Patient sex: F
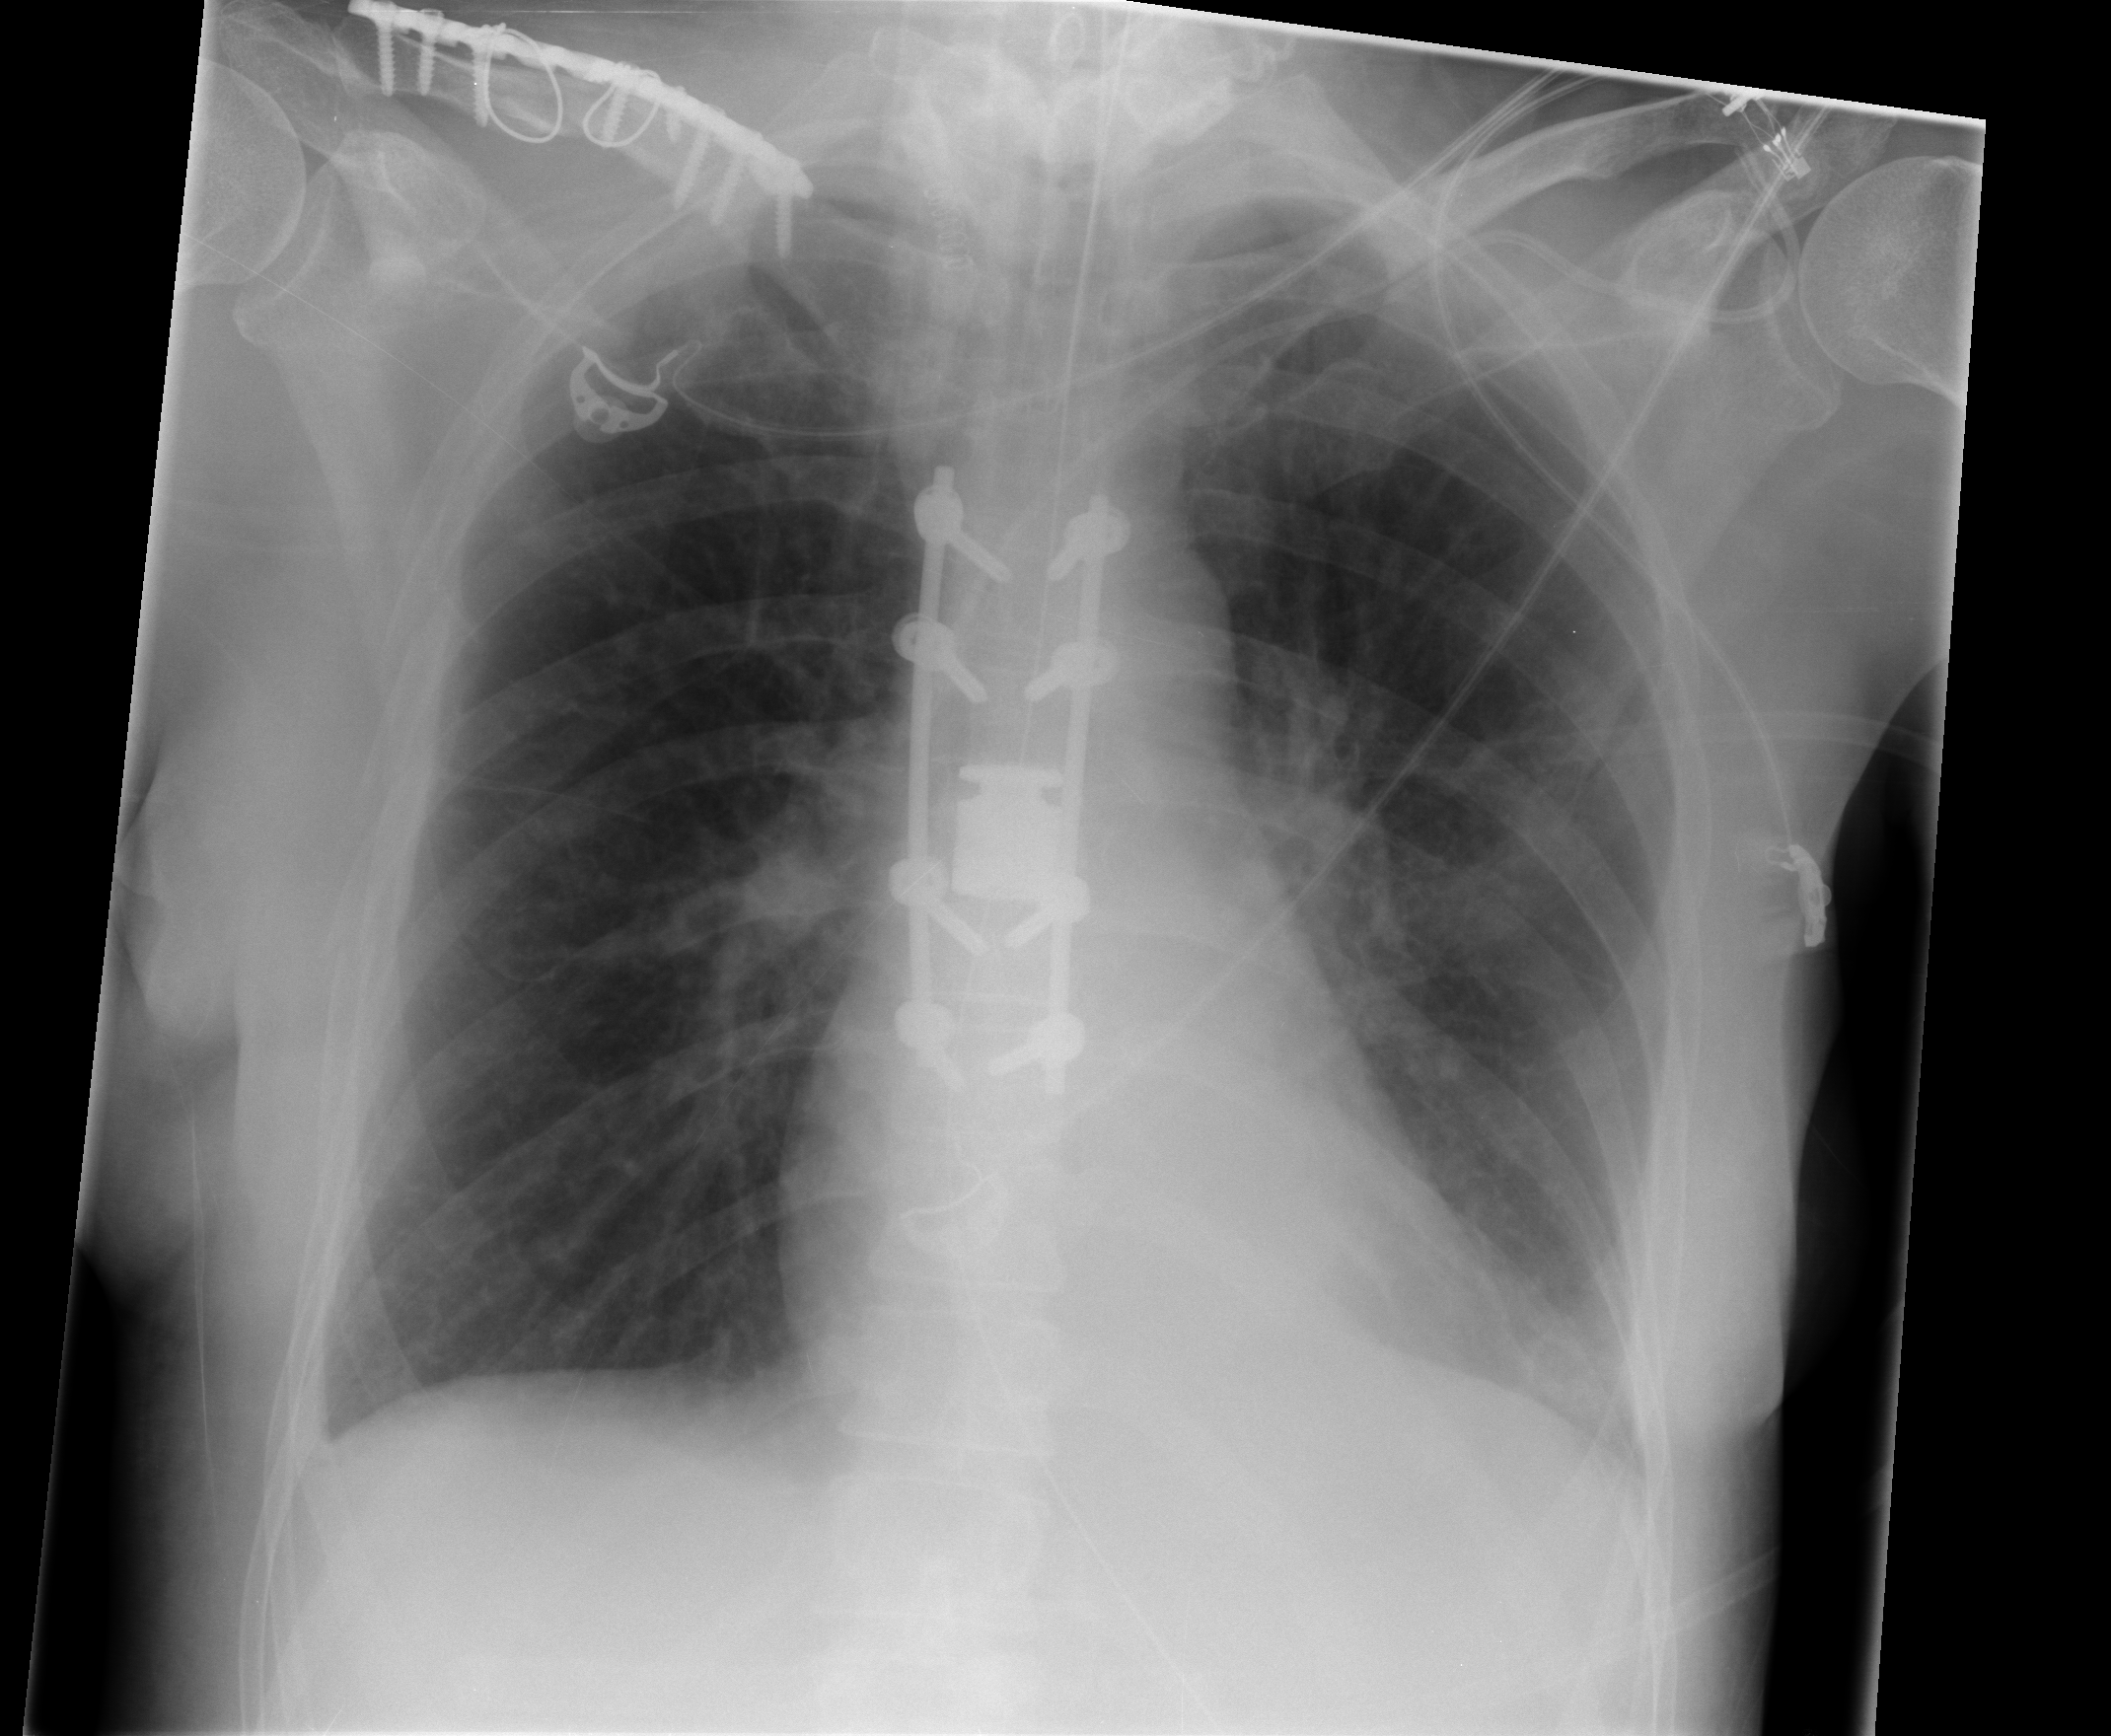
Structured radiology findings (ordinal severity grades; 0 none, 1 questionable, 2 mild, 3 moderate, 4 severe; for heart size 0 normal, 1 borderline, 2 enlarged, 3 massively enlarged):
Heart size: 0
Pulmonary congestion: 0
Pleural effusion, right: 2
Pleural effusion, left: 0
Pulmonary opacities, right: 0
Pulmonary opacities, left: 0
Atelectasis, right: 0
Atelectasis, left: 2